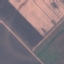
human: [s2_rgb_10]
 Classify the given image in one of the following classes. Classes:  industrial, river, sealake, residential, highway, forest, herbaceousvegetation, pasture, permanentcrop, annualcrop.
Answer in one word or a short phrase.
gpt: AnnualCrop